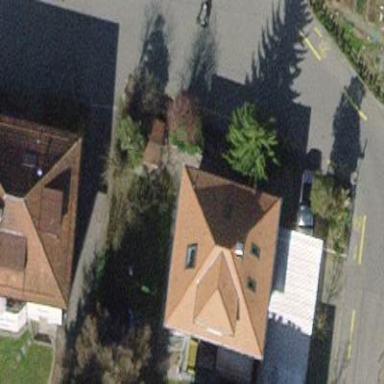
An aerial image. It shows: Building with pyramidal roof shape.